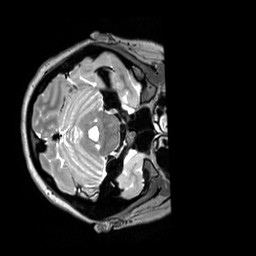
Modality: T2w
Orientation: axial
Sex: female
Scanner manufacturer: siemens
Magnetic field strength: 3 T
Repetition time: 3.2 s
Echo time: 0.409 s